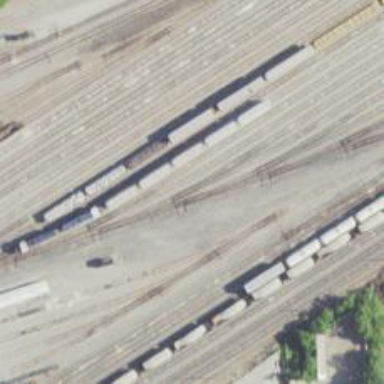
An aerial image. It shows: Railway yard in service.